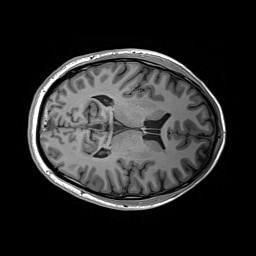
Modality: T1w
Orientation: axial
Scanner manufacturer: siemens
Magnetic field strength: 3 T
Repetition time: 2.2 s
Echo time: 0.00244 s